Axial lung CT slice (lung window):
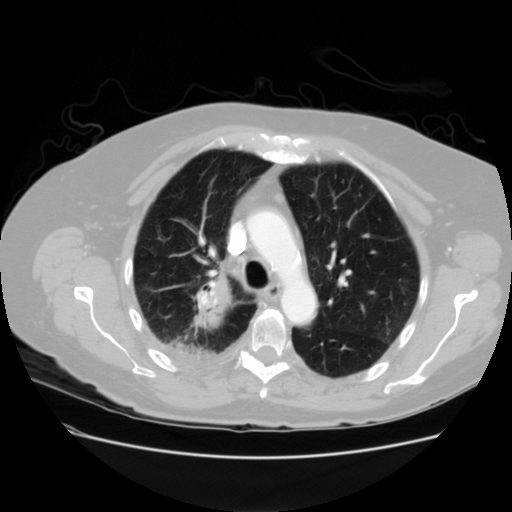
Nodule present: no